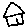
Label: house